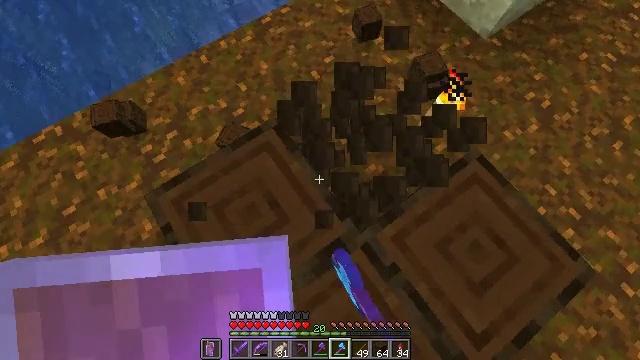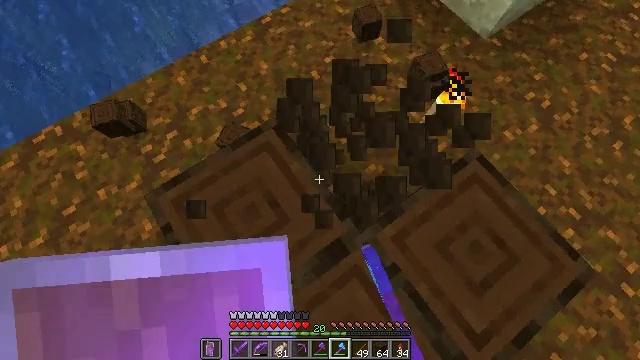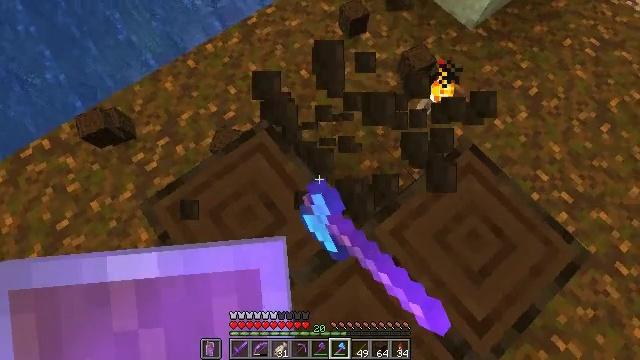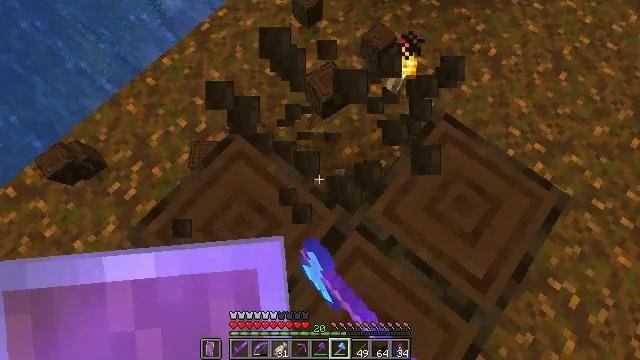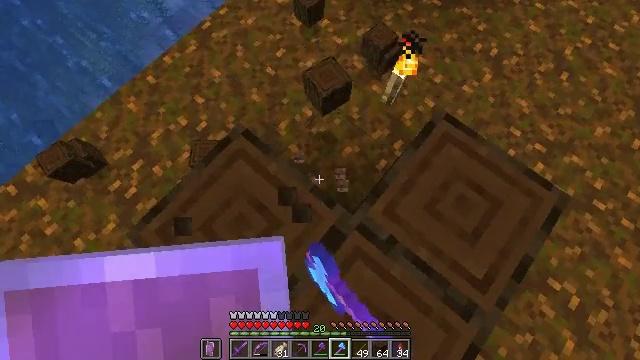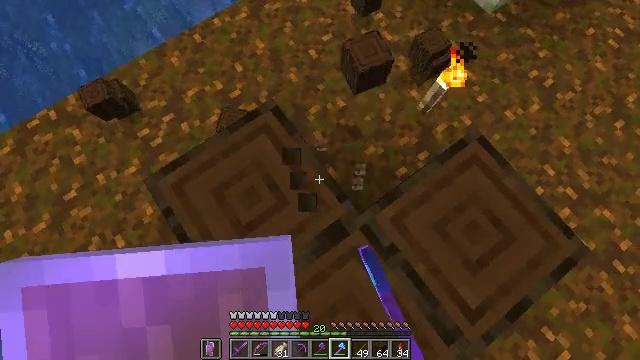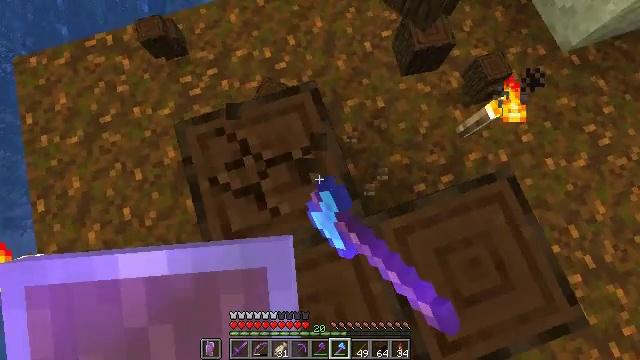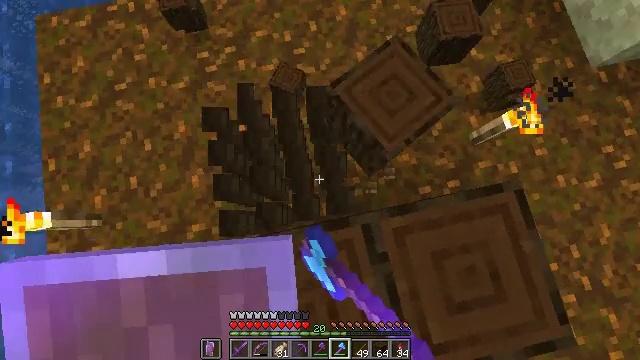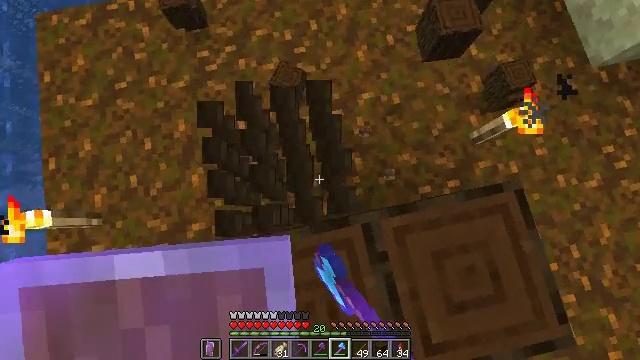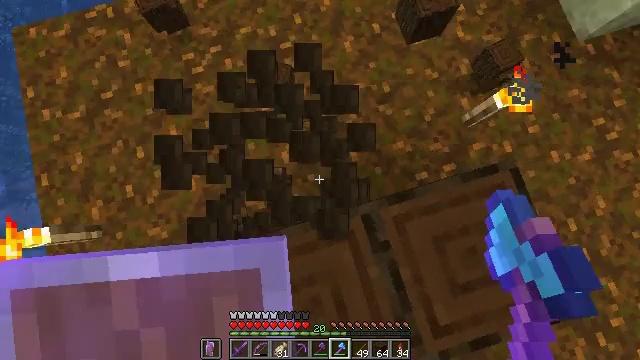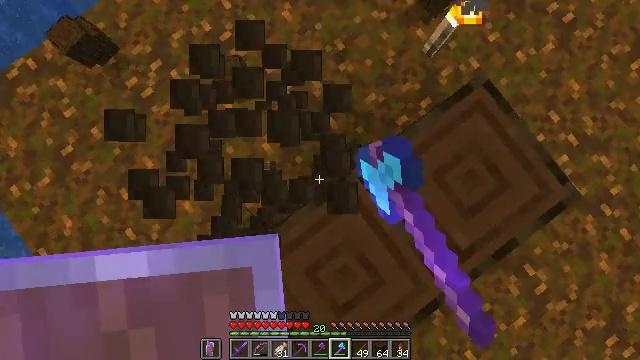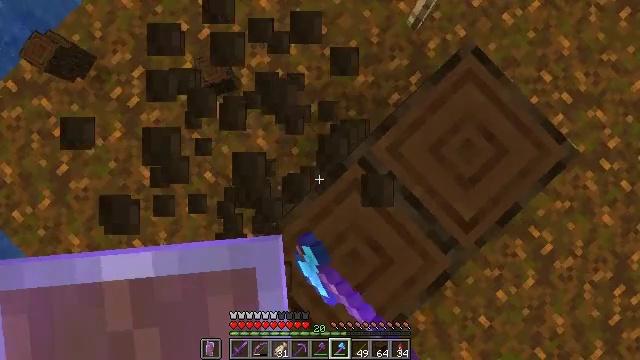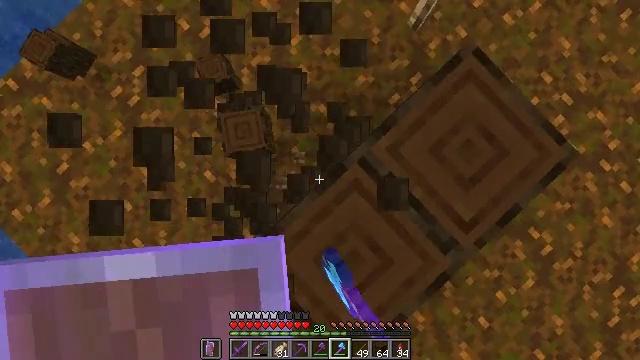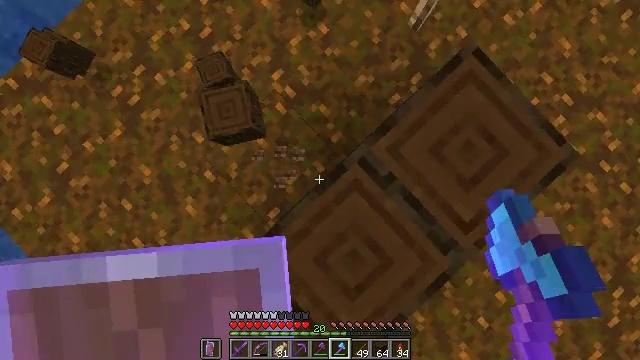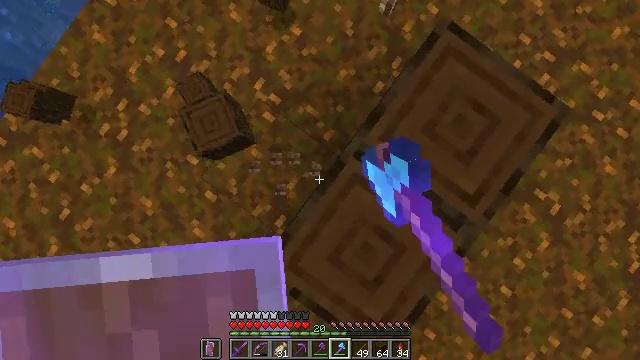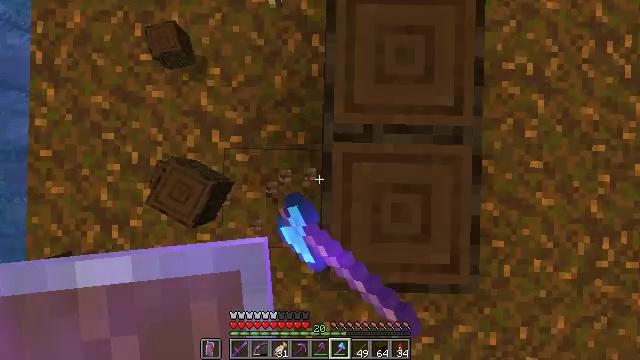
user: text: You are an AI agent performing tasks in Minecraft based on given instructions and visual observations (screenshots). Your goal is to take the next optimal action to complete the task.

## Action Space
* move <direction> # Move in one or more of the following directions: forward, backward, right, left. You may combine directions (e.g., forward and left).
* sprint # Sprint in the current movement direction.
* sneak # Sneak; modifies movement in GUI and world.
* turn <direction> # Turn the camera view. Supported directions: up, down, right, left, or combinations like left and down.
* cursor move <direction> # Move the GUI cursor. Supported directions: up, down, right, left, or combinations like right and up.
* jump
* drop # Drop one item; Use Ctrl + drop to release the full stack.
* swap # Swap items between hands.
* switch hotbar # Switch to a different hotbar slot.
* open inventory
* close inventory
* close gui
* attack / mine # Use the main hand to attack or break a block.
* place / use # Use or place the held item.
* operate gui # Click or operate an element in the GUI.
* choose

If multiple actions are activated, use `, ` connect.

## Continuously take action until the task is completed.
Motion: motion action
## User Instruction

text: Gather dark oak log for crafting.
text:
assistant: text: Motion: attack / mine
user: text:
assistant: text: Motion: turn right, attack / mine
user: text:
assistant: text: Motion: turn right and down, attack / mine
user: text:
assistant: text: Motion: attack / mine
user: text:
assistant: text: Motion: turn left and down, attack / mine
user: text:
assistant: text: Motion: turn left and down, attack / mine
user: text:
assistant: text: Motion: turn left and down, attack / mine
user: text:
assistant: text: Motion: attack / mine
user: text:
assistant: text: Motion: turn right and down, attack / mine
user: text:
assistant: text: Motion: turn right and down, attack / mine
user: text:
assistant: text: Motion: turn right and down, attack / mine
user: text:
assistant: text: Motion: turn down, attack / mine
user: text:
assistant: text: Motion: turn down, attack / mine
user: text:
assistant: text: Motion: turn right and down, attack / mine
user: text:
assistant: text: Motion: turn right and down, attack / mine
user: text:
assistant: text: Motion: turn right and down, attack / mine
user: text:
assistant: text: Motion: turn right and up, attack / mine
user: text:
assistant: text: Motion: turn right and up, attack / mine
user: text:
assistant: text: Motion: turn right and up, attack / mine
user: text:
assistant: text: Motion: turn left and up, attack / mine
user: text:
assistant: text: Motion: turn left and up, attack / mine
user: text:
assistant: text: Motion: turn left and up, attack / mine
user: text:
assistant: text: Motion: turn left, attack / mine
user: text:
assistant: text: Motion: turn left, attack / mine
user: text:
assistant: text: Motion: turn left and down, attack / mine
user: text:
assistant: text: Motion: turn left and down, attack / mine
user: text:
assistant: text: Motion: turn down, attack / mine
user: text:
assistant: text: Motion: turn right, attack / mine
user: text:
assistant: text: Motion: turn right, attack / mine
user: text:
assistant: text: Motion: attack / mine